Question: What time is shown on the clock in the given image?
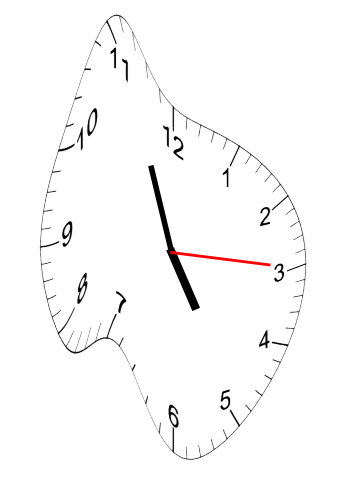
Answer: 04:56:15